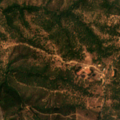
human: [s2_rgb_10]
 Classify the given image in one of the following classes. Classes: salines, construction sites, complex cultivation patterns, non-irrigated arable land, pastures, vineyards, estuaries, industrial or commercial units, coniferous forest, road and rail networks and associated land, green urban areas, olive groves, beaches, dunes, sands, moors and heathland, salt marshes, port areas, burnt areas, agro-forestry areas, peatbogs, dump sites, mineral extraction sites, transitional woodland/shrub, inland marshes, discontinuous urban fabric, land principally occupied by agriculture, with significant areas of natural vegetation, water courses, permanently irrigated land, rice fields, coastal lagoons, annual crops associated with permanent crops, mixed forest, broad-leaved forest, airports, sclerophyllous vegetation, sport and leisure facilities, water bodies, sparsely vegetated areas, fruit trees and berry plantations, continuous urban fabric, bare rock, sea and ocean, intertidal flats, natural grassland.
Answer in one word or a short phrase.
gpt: agro-forestry areas, broad-leaved forest